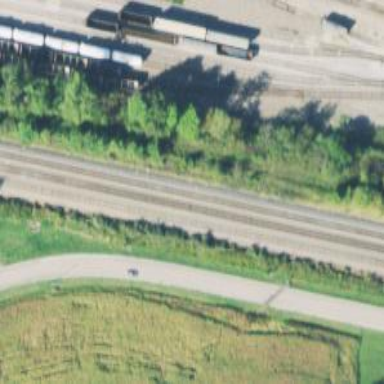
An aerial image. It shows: Railway track.